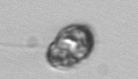
Label: Dinophyceae